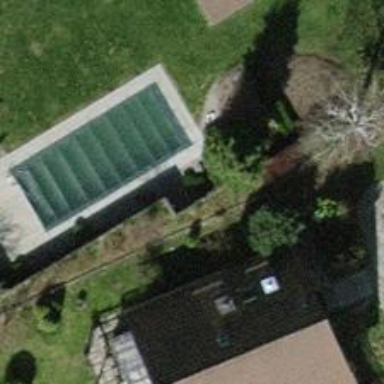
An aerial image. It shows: Swimming pool located in leisure land.